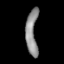
Tissue: lung
Cell type: Fibroblasts
Senescence score: 0.5639
Nuclear area (px): 524
Mean DAPI intensity: 140.826